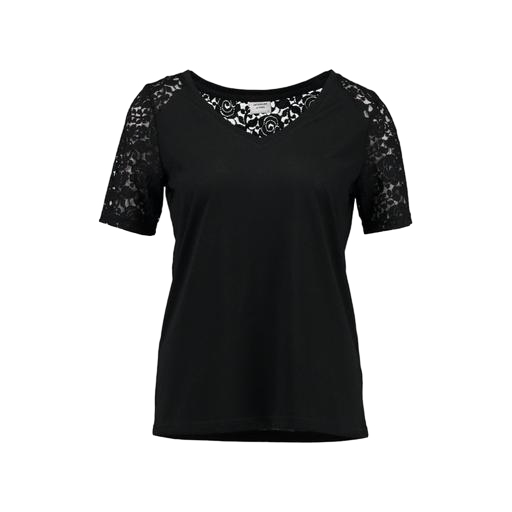
black lace-sleeve v-neck top only macy, black plus size printed t-shirt only macy, black plus size lace-yoke jersey t-shirt, white background